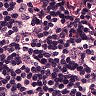
Metastatic tissue present: no